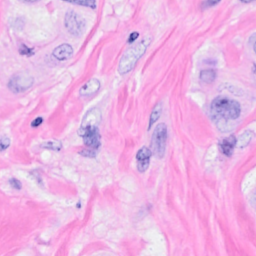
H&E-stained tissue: Breast